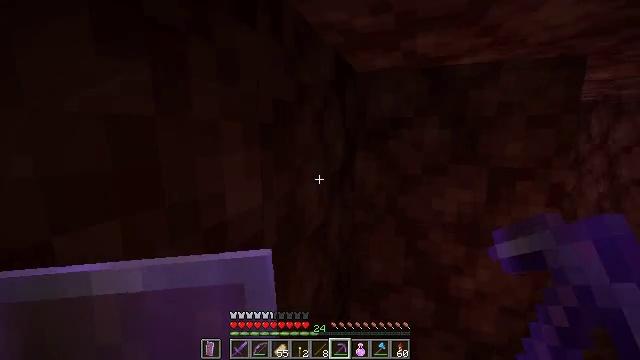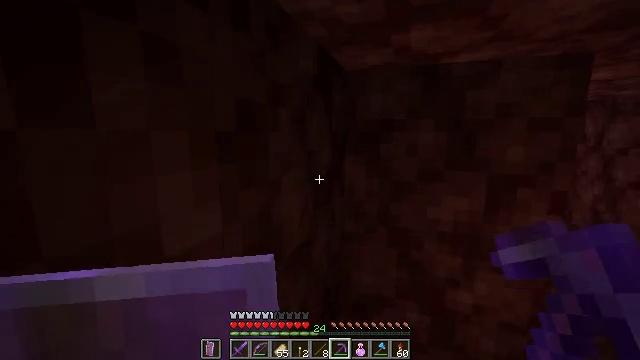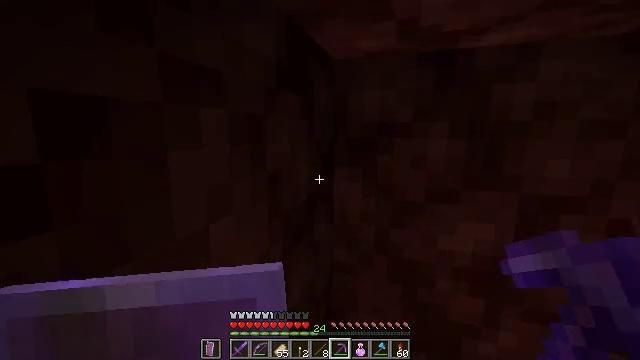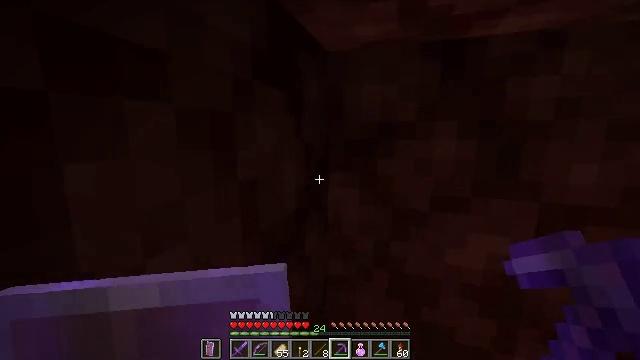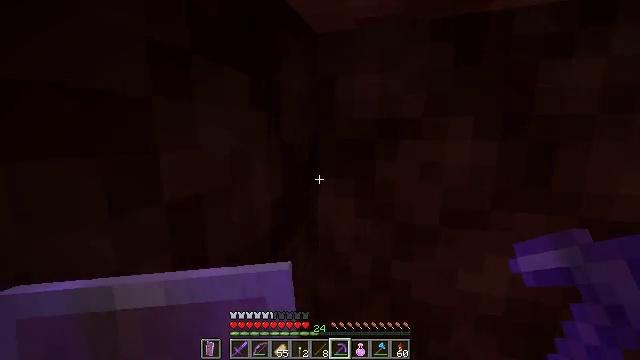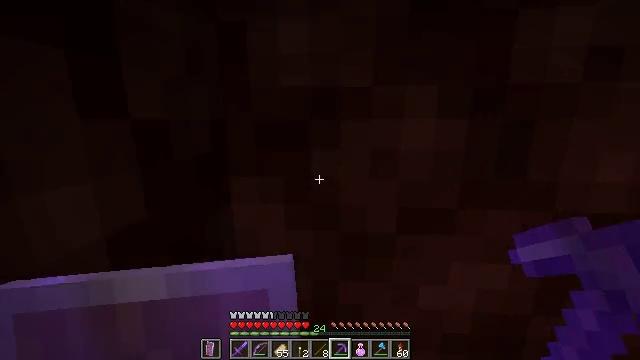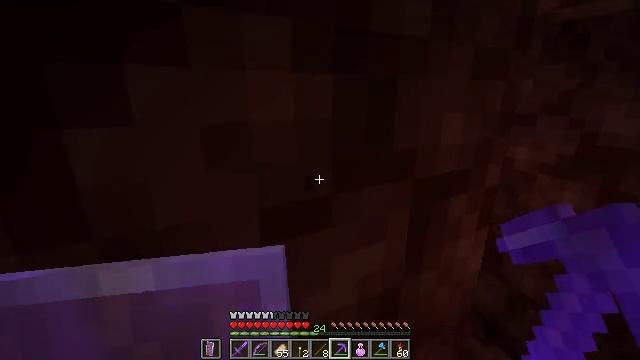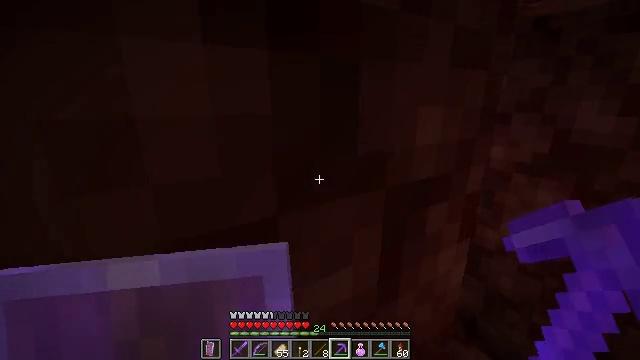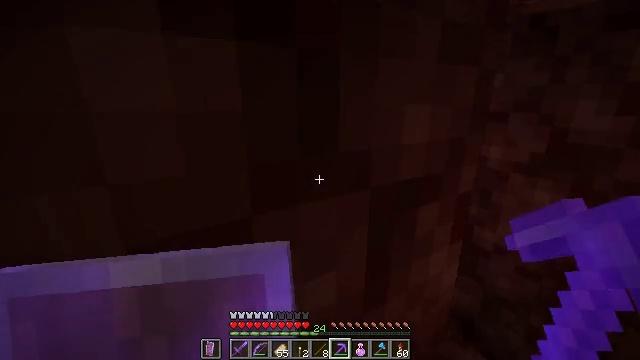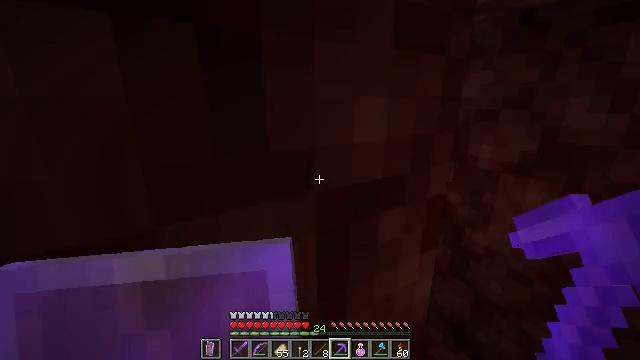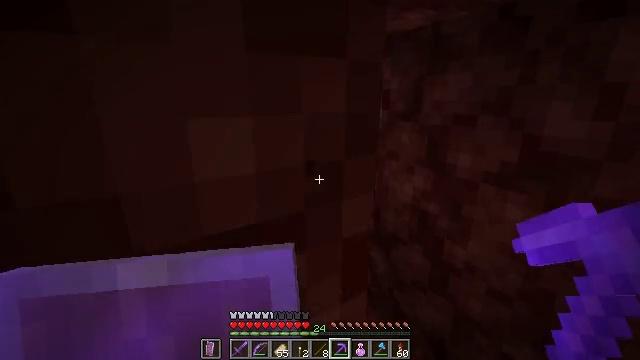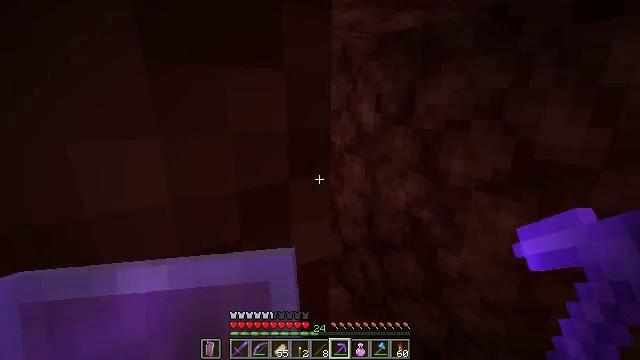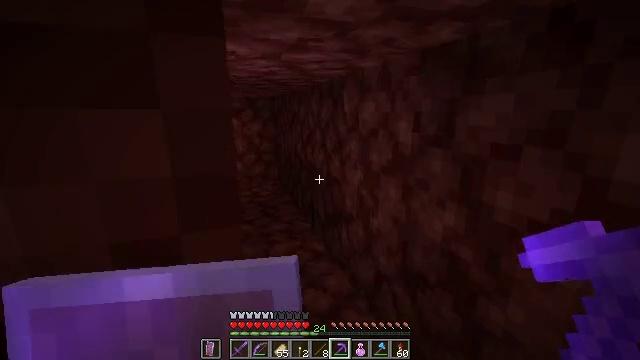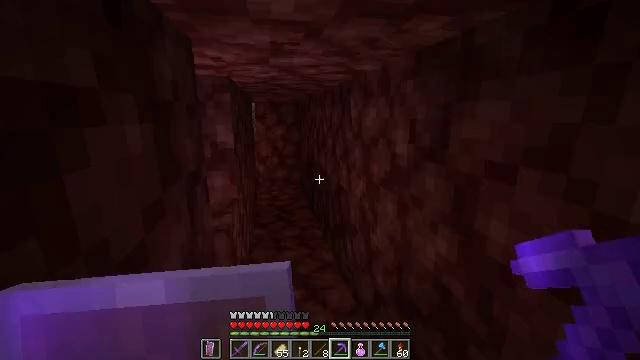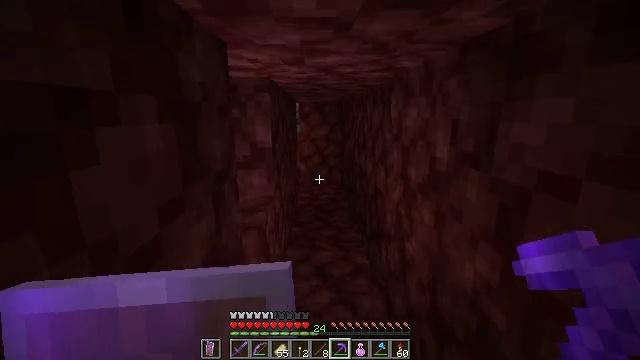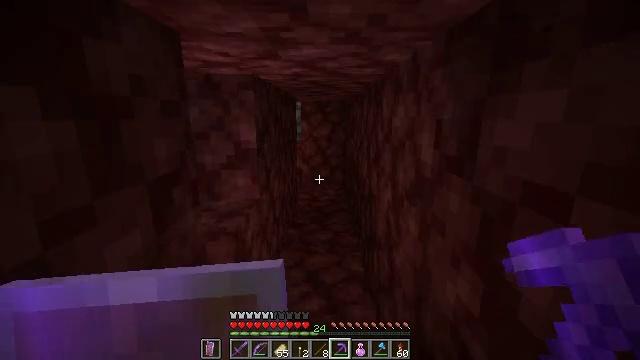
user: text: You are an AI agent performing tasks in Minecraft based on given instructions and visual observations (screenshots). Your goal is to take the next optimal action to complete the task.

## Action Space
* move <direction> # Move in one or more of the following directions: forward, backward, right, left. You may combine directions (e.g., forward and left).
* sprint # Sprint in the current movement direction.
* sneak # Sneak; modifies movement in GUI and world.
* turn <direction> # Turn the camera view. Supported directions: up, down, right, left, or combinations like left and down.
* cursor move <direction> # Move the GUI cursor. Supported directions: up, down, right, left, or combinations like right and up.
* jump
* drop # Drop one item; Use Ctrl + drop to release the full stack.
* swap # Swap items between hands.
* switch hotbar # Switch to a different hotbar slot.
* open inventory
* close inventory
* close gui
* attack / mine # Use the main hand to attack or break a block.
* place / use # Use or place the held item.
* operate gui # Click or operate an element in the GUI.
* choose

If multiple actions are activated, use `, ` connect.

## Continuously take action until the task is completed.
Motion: motion action
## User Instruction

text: Dig up blackstone from the depths.
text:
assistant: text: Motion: move forward, turn right
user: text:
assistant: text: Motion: move forward
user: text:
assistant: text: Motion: move forward
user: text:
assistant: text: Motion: move forward
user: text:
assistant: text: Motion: move forward, turn right and down
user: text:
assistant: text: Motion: move forward, turn right and down
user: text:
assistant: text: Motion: move forward, turn right
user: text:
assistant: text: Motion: move forward
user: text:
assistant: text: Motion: move forward
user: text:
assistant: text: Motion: move forward and move right
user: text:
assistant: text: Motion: move forward and move right
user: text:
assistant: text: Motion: move forward and move right, turn left and up
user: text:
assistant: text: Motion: move forward and move right, turn left
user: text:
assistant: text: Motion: move forward and move right, turn left
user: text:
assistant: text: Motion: move forward, turn left
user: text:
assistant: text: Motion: move forward
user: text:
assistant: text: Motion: move forward
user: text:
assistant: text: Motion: move forward, turn left
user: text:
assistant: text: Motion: move forward, turn left
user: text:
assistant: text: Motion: move forward, turn left
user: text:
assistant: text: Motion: move forward, turn left and up
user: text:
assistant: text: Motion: move forward, turn left
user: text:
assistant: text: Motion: move forward
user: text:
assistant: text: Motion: move forward
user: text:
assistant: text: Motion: move forward
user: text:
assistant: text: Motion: move forward
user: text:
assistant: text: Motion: move forward
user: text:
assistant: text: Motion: move forward, turn left
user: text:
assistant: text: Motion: move forward and move right, turn left and down
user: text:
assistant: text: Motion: move forward and move right, turn left and down